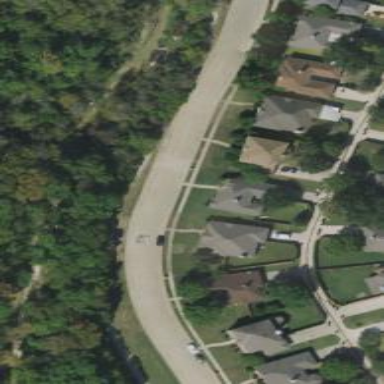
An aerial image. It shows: Tertiary road with sidewalk on the left.